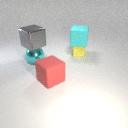
large red rubber cube in front of large cyan metal sphere